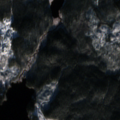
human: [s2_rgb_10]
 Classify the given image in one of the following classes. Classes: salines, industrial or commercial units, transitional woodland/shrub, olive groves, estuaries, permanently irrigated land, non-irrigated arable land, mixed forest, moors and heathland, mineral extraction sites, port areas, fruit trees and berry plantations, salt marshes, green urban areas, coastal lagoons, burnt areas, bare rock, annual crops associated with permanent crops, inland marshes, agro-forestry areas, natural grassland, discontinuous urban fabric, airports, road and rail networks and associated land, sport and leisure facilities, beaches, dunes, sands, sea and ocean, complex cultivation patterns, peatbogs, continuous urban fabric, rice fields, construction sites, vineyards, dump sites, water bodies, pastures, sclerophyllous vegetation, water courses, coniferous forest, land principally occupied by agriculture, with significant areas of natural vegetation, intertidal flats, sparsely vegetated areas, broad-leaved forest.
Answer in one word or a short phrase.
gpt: coniferous forest, mixed forest, water bodies